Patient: sex M, age 48
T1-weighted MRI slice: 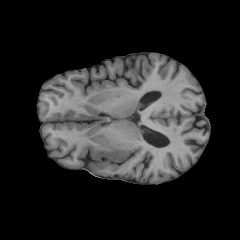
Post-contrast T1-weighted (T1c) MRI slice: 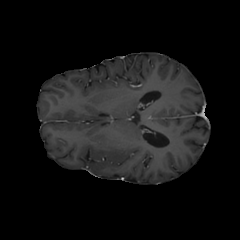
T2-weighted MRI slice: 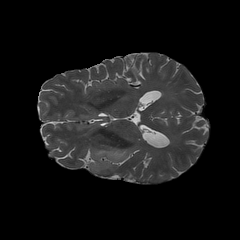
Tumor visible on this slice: yes
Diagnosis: Glioblastoma, IDH-wildtype
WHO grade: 4